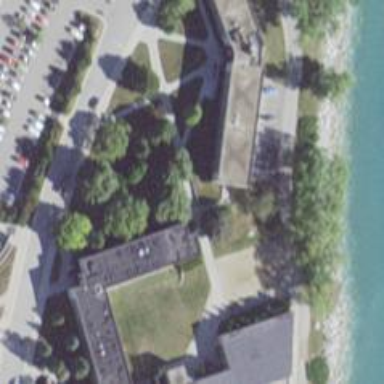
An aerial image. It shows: College building.